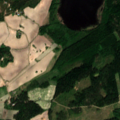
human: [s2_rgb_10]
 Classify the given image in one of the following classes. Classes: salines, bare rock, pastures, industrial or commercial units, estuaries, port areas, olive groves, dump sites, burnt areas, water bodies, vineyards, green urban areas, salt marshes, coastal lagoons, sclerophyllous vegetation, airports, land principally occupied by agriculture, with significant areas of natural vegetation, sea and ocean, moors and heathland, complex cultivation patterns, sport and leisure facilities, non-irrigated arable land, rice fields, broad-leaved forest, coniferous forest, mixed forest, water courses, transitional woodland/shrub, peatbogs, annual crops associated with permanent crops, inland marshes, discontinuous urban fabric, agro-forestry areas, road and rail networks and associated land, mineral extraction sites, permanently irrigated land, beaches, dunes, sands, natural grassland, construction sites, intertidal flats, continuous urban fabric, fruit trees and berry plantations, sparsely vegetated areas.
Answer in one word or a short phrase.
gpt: non-irrigated arable land, land principally occupied by agriculture, with significant areas of natural vegetation, coniferous forest, mixed forest, water bodies